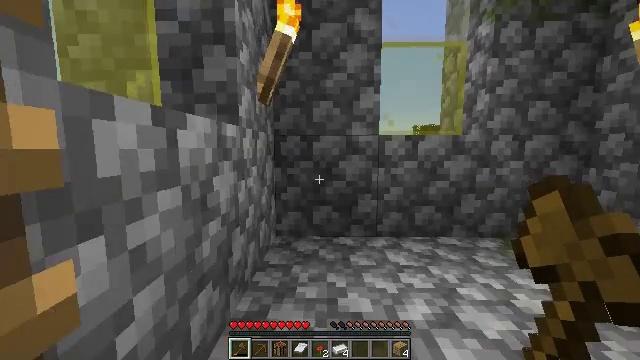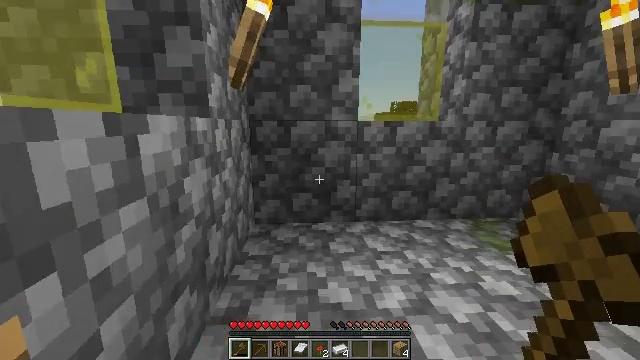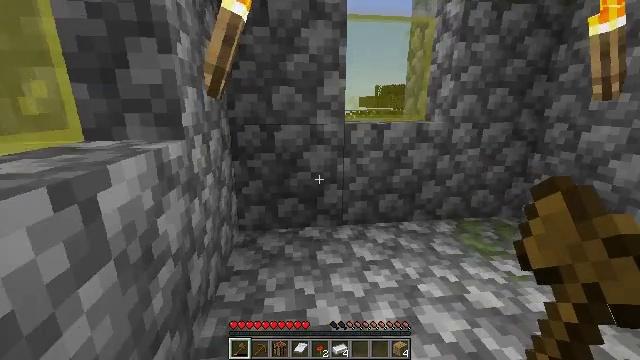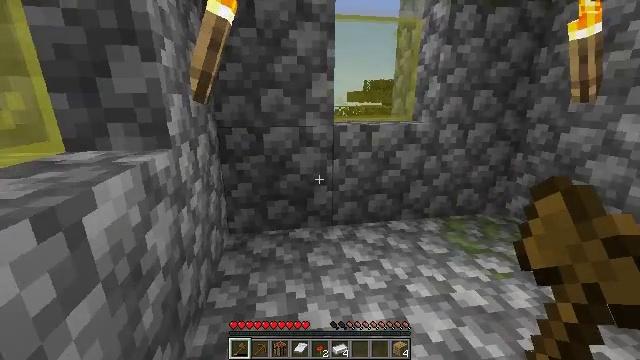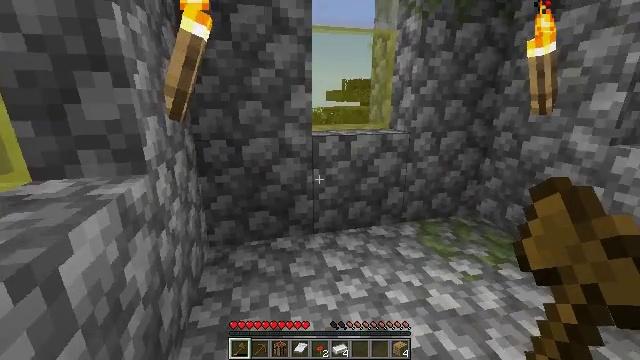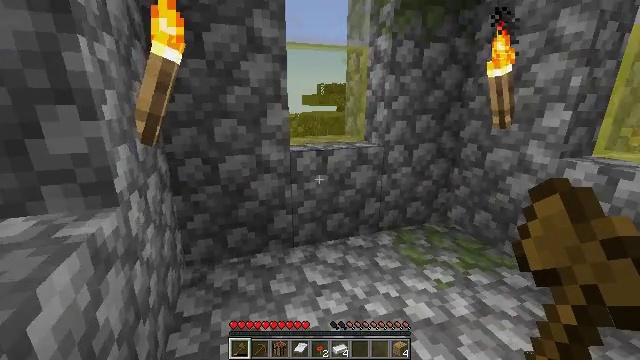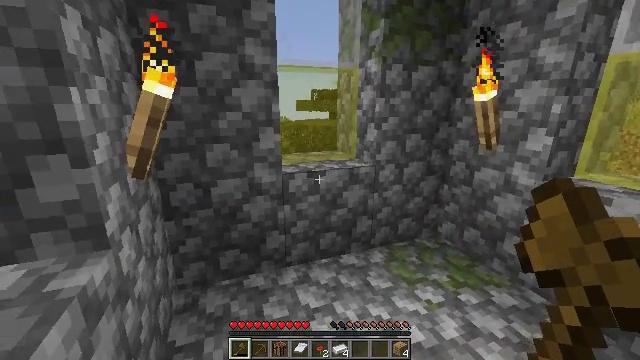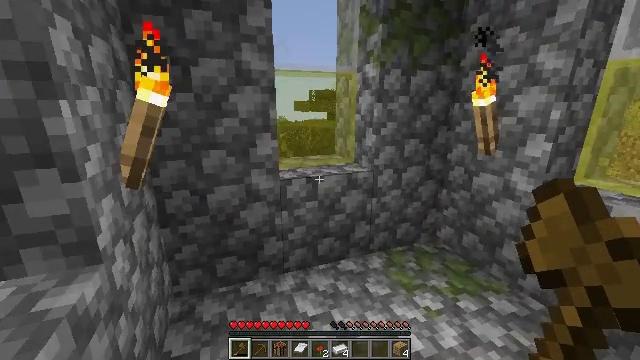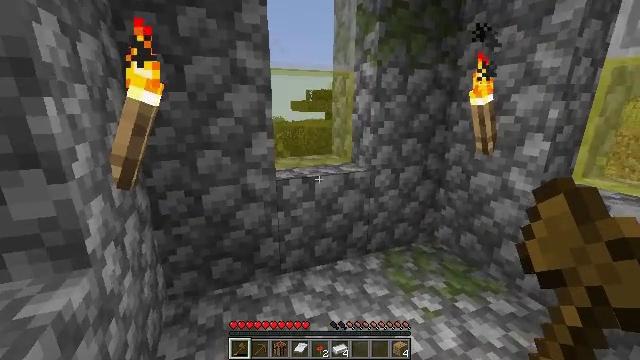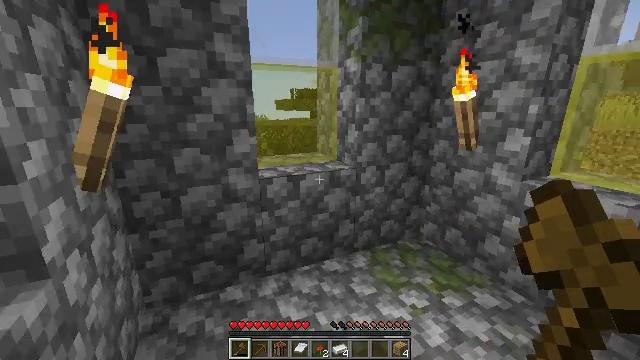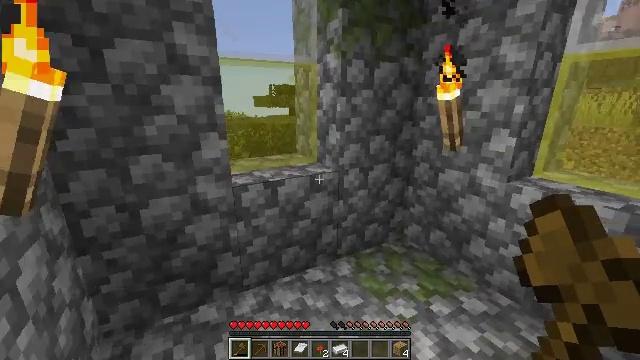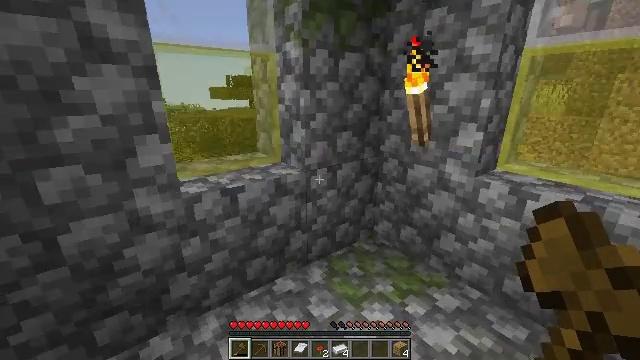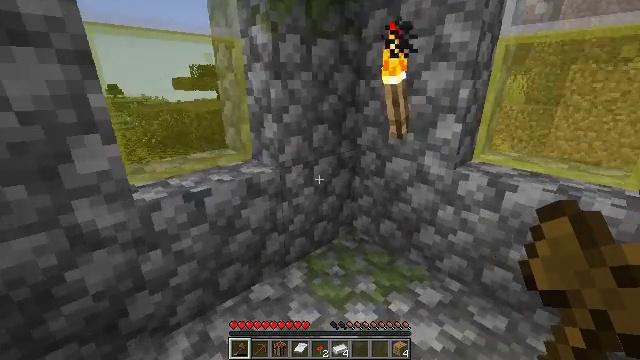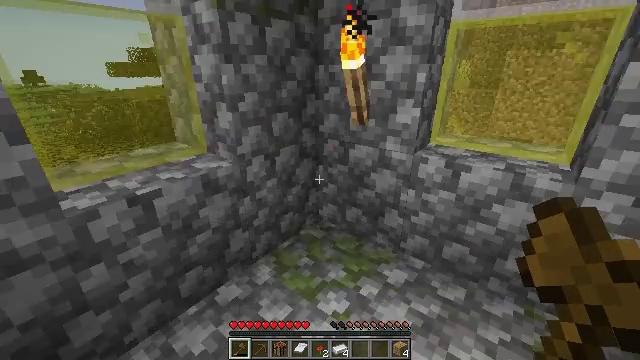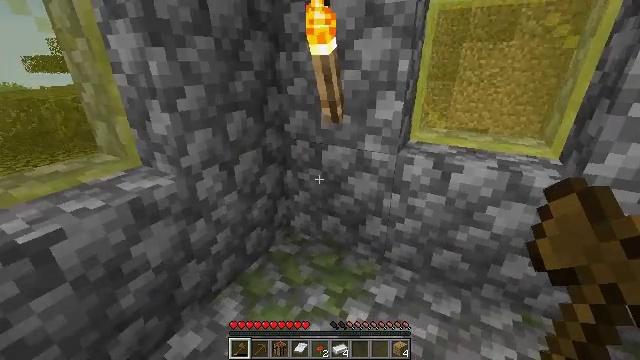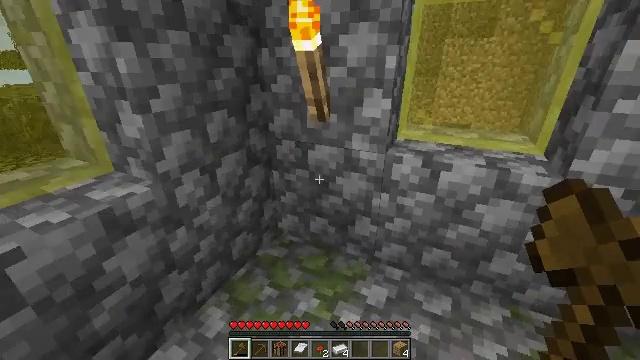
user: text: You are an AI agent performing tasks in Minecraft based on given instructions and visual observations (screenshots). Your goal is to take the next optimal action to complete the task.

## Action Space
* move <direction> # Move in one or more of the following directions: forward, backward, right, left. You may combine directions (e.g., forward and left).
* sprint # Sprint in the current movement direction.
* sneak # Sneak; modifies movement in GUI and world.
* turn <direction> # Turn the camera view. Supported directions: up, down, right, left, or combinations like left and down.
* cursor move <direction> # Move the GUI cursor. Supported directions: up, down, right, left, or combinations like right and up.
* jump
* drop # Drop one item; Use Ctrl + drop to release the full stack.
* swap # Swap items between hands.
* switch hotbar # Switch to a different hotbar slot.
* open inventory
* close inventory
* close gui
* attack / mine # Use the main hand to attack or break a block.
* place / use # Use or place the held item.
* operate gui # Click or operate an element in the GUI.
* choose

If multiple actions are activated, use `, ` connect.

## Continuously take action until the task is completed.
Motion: motion action
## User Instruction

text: Use wheat to craft bread.
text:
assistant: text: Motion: move forward and move left, turn right and down
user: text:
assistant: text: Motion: move forward and move left, turn right and down
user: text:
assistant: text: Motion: move forward, turn right and down
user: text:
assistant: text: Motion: move forward, turn right
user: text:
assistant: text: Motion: move forward, turn right
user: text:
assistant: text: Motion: move forward, turn right
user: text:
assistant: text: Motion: move forward
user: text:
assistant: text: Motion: move forward
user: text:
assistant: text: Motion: move forward, turn right
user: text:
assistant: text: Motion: move forward, turn right
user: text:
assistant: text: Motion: move forward, turn right and down
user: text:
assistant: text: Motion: move forward, turn right and down
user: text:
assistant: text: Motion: move forward, turn right and down
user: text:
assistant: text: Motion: move forward, turn right and down
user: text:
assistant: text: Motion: move forward, turn right
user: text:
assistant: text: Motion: move forward, turn right and down
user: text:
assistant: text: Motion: move forward, turn right and down
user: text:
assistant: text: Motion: move forward, turn right and down
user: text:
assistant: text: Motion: move forward and move right, turn right and down
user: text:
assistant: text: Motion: move forward and move right, turn right and down
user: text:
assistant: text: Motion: move forward and move right, turn right and down
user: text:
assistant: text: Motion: move right, turn right and down
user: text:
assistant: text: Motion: move right, turn right and down
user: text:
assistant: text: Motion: move right, turn right
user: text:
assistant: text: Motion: move right, turn right and down
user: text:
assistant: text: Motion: move right, turn right and down
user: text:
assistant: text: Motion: move forward and move right, turn right and down
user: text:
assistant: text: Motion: move forward and move right, turn right
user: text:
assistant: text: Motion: move forward and move right, turn right
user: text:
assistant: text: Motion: move forward, turn right